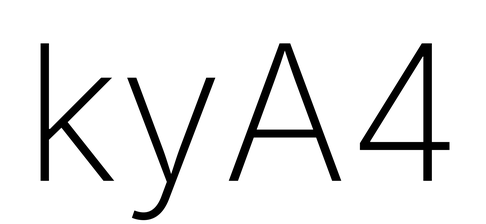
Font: Inter_ExtraLight